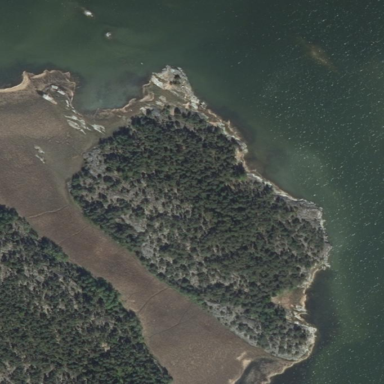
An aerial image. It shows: Islet located along the natural coastline.